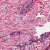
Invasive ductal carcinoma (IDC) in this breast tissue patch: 0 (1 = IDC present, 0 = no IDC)